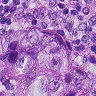
Metastatic tissue present: yes